Interaction volume radius: 10 \u00c5
Interaction volume height: 10 \u00c5
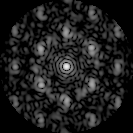
Disorder parameter: 0.5388